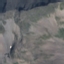
Label: HerbaceousVegetation